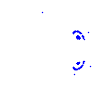
Particle: pion